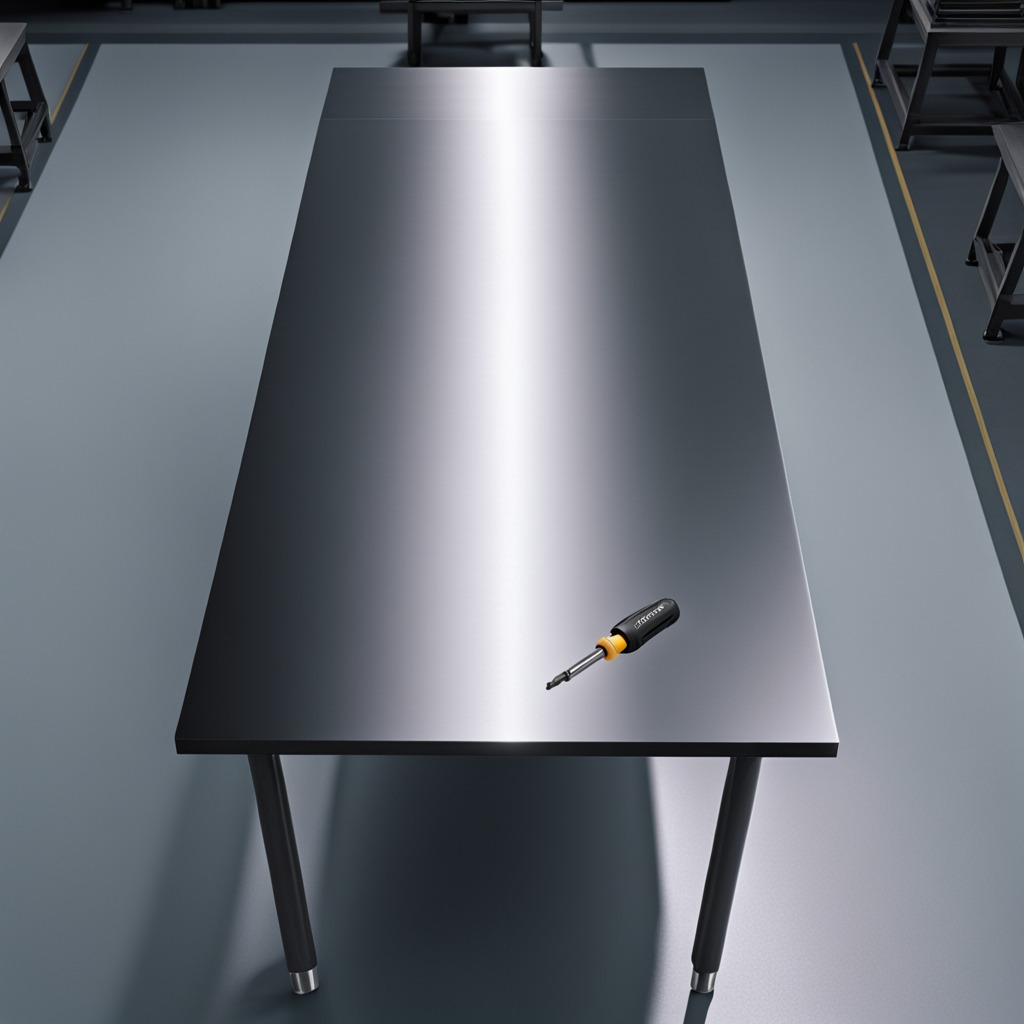
A screwdriver is lying on a clean empty table in the evening soft directional lighting on the tabletop realistic grain studio-quality clarity centered framing